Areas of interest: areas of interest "BYD Auto Ocean Network (Tangshan Jujia 4S Store)"
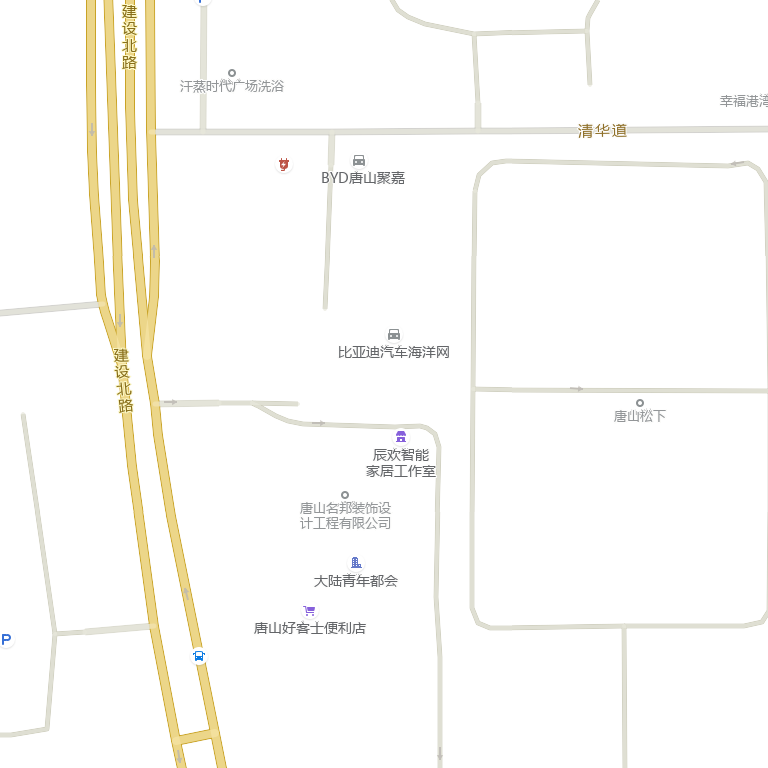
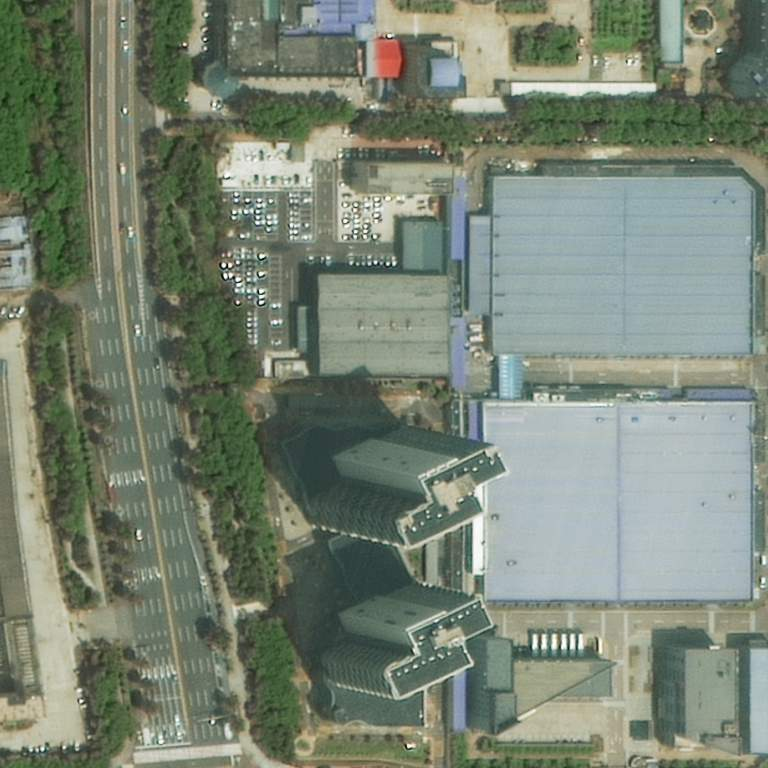